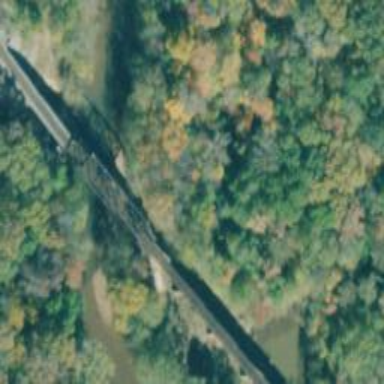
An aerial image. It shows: Railway bridge.